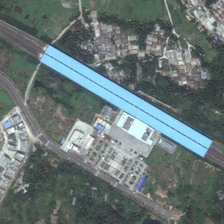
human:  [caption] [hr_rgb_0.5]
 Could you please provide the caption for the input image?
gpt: many buildings and green trees are in two sides of a railway station .

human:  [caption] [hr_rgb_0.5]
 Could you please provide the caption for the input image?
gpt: many buildings and green trees are in two sides of a railway station .

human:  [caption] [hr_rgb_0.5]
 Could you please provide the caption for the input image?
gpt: many buildings and green trees are in two sides of a railway station .

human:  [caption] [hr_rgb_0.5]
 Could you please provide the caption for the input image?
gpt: many buildings and green trees are in two sides of a railway station .

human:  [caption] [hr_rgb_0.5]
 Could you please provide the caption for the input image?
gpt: many buildings and green trees are in two sides of a railway station .